Field crop: maize
Growth stage: 1
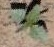
Species: datura